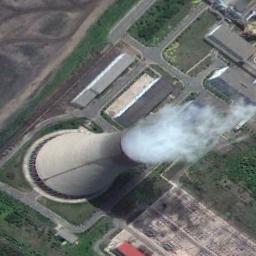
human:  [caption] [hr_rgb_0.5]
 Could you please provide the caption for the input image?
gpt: There is a factory building in a thermal power station and a cooling tower is steaming .

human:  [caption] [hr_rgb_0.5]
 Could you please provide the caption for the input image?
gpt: There are many buildings next to the thermal power station .

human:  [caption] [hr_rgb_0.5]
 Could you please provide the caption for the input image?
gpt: The thermal power station is on the grass next to some buildings with white mist above .

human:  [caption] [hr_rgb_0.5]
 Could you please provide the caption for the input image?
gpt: Behind a row of houses, there are three thermal power stations that are blowing smoke .

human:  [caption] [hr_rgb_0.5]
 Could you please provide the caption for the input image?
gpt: There are some green lawns and a chimney on the thermal power station .